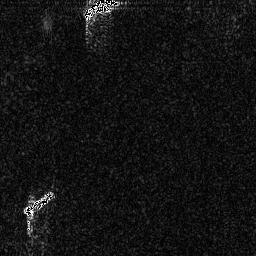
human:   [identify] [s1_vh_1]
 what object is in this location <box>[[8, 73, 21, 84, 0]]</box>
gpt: <ref>1 medium ship at the bottom left</ref>

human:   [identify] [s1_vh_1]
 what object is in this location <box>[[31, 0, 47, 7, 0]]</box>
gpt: <ref>1 medium ship at the top</ref>